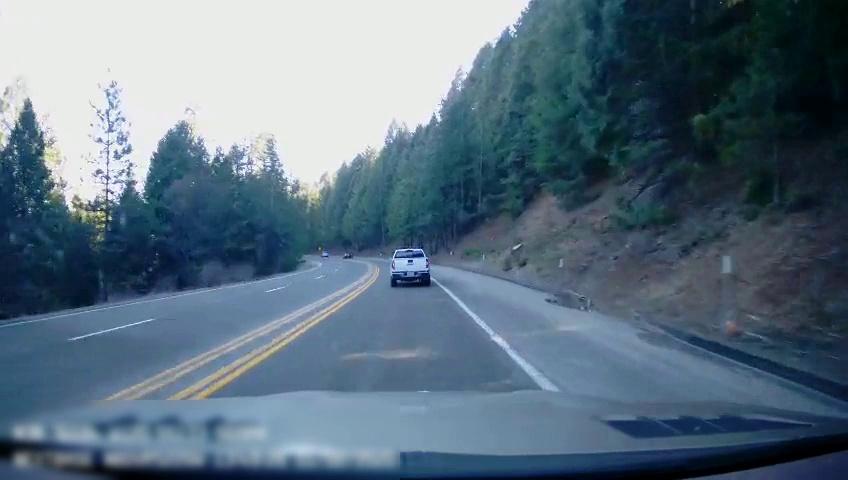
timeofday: Day
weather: Sunny
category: Drivable Space
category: Vehicles | Truck
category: Lanes | Alternate Lane
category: Lanes | Current Lane
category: Lanes | Current Lane
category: Lanes | Opposite Lane
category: Lanes | Opposite Lane
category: Lanes | Opposite Lane
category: Lanes | Opposite Lane